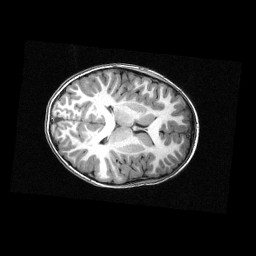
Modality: T1w
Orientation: axial
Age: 10
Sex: male
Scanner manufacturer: siemens
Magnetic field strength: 3 T
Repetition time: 2.3 s
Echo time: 0.00336 s